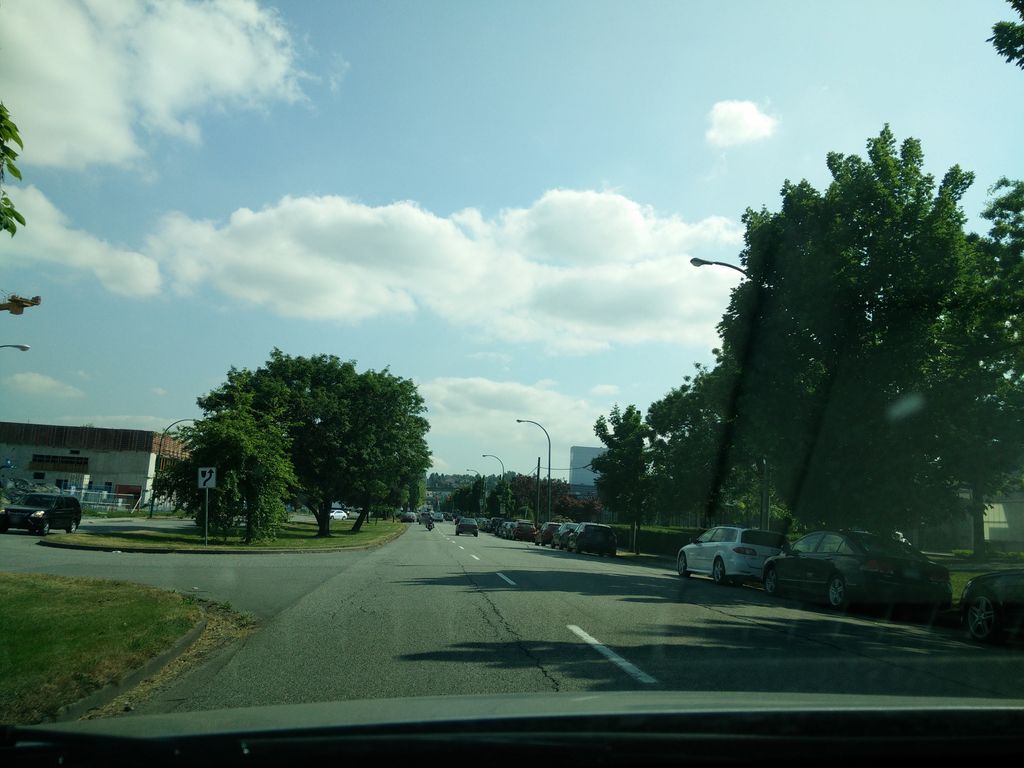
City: vancouver